Question: I have two collections:
'''
let collection1:[String:[String:NSObject]] = ["somekey":["nestedkey":"value"]]
let collection2:[String:[String:NSObject]] = ["somekey":["nestedkey":"value"]]
//I would like to compare them using the following:
let collectionsAreEqual = collection1 == collection2
'''
Copying and pasting the above code into a playground gives the following error:

I know I can write an equal function for this:
'''
infix func == (this:[String:[String:NSObject]], that:[String:[String:NSObject]]){
//return true or false
}
'''
In objective c, isEqual: on an NSDictionary handles this no problem, because it does the nested comparison for you. Is there some method of generally handling this in swift?
I can use the following:
'''
//:[String:[String:NSObject]]
let collection1:[String:NSObject] = ["somekey":["nestedkey":"value"]]
let collection2:[String:NSObject] = ["somekey":["nestedkey":"value"]]
//I would like to compare them using the following:
let collectionsAreEqual = collection1 == collection2
'''
but it requires using NSObject as the value in the declaration. Is there a pure swift method to handle this?
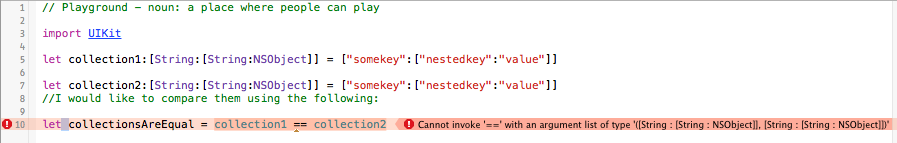
Answer: Here's an equality operator that will compare any two nested dictionaries with the same type:
'''
func ==<T: Equatable, K1: Hashable, K2: Hashable>(lhs: [K1: [K2: T]], rhs: [K1: [K2: T]]) -> Bool {
if lhs.count != rhs.count { return false }
for (key, lhsub) in lhs {
if let rhsub = rhs[key] {
if lhsub != rhsub {
return false
}
} else {
return false
}
}
return true
}
'''